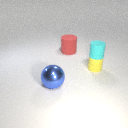
large blue metal sphere to the left of large red rubber cylinder